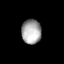
Tissue: prostate
Cell type: T cells
Senescence score: 0.2334
Nuclear area (px): 468
Mean DAPI intensity: 168.004